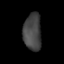
Tissue: lung
Cell type: Epithelial cells
Senescence score: 0.2114
Nuclear area (px): 653
Mean DAPI intensity: 68.132